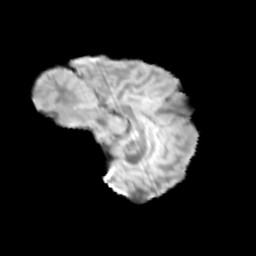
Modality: T2w
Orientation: sagittal
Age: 13
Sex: male
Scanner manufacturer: siemens
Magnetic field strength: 3 T
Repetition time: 3.8 s
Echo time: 0.07 s